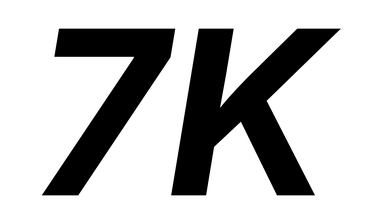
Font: Inter-Italic_Bold_Italic